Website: home-depot
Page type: customer-info-address
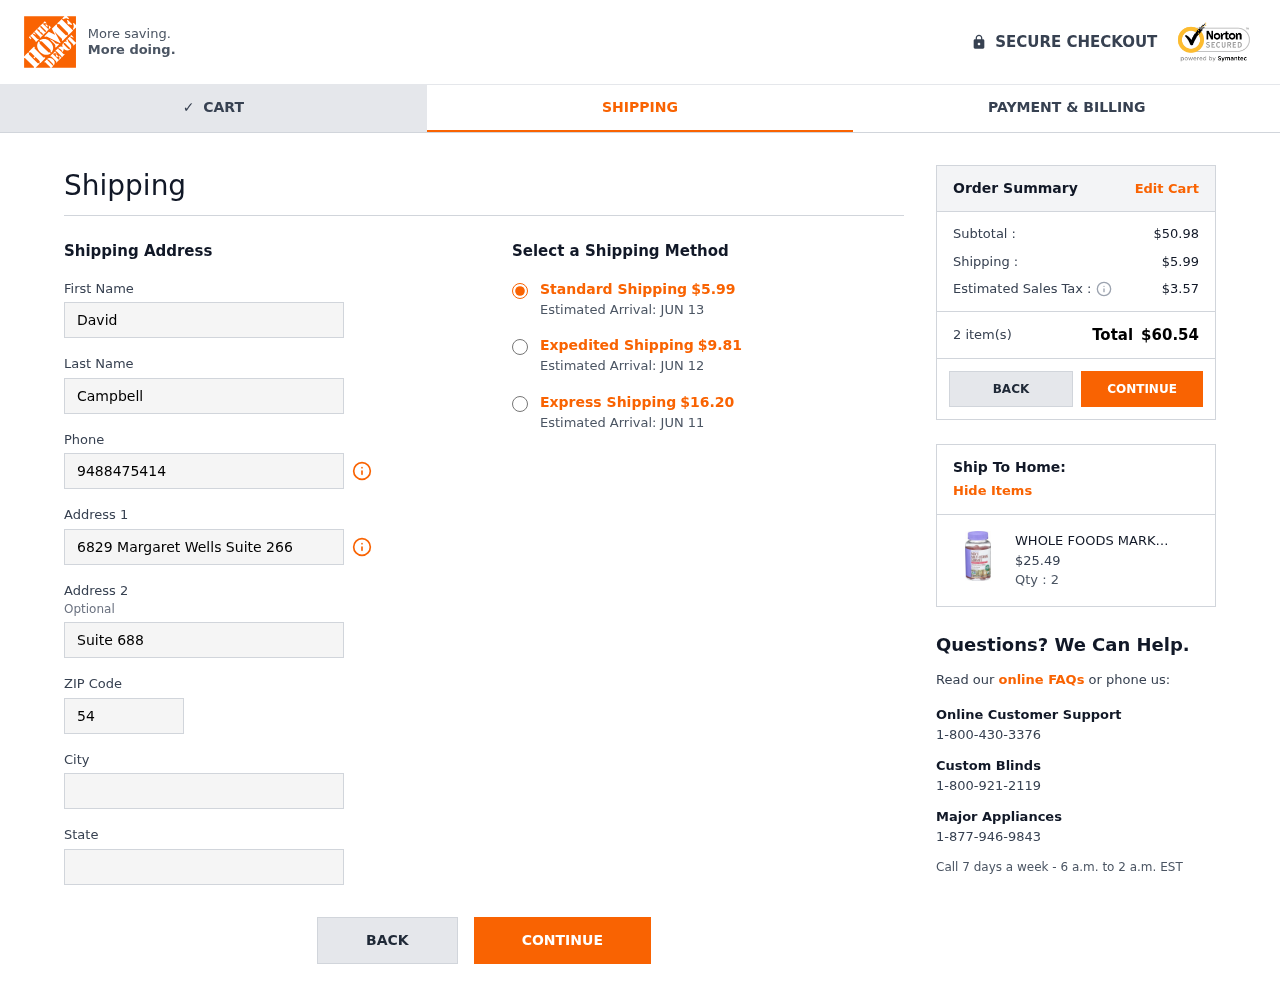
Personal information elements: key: PII_CITY
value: Paynemouth
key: PII_FIRSTNAME
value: David
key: PII_LASTNAME
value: Campbell
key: PII_PHONE
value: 9488475414
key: PII_POSTCODE
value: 54426
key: PII_STATE
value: Maine
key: PII_STREET
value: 6829 Margaret Wells Suite 266
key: PII_STREET2
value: Suite 688
Product elements: key: PRODUCT1_NAME
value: WHOLE FOODS MARKET Organic Multi for Men Gummy, 90 CT
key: PRODUCT1_PRICE
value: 25.49
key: PRODUCT1_QUANTITY
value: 2
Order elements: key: ORDER_SHIPPING_COST
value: $5.99
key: ORDER_DELIVERY_DATE
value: Estimated Arrival: JUN 13
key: ORDER_SHIPPING_COST_EXPEDITED
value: $9.81
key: ORDER_DELIVERY_DATE_EXPEDITED
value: Estimated Arrival: JUN 12
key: ORDER_SHIPPING_COST_EXPRESS
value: $16.20
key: ORDER_DELIVERY_DATE_EXPRESS
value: Estimated Arrival: JUN 11
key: ORDER_SUBTOTAL
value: $50.98
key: ORDER_TAX
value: $3.57
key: ORDER_NUM_ITEMS
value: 2 item(s)
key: ORDER_TOTAL
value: $60.54